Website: home-depot
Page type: address-validator
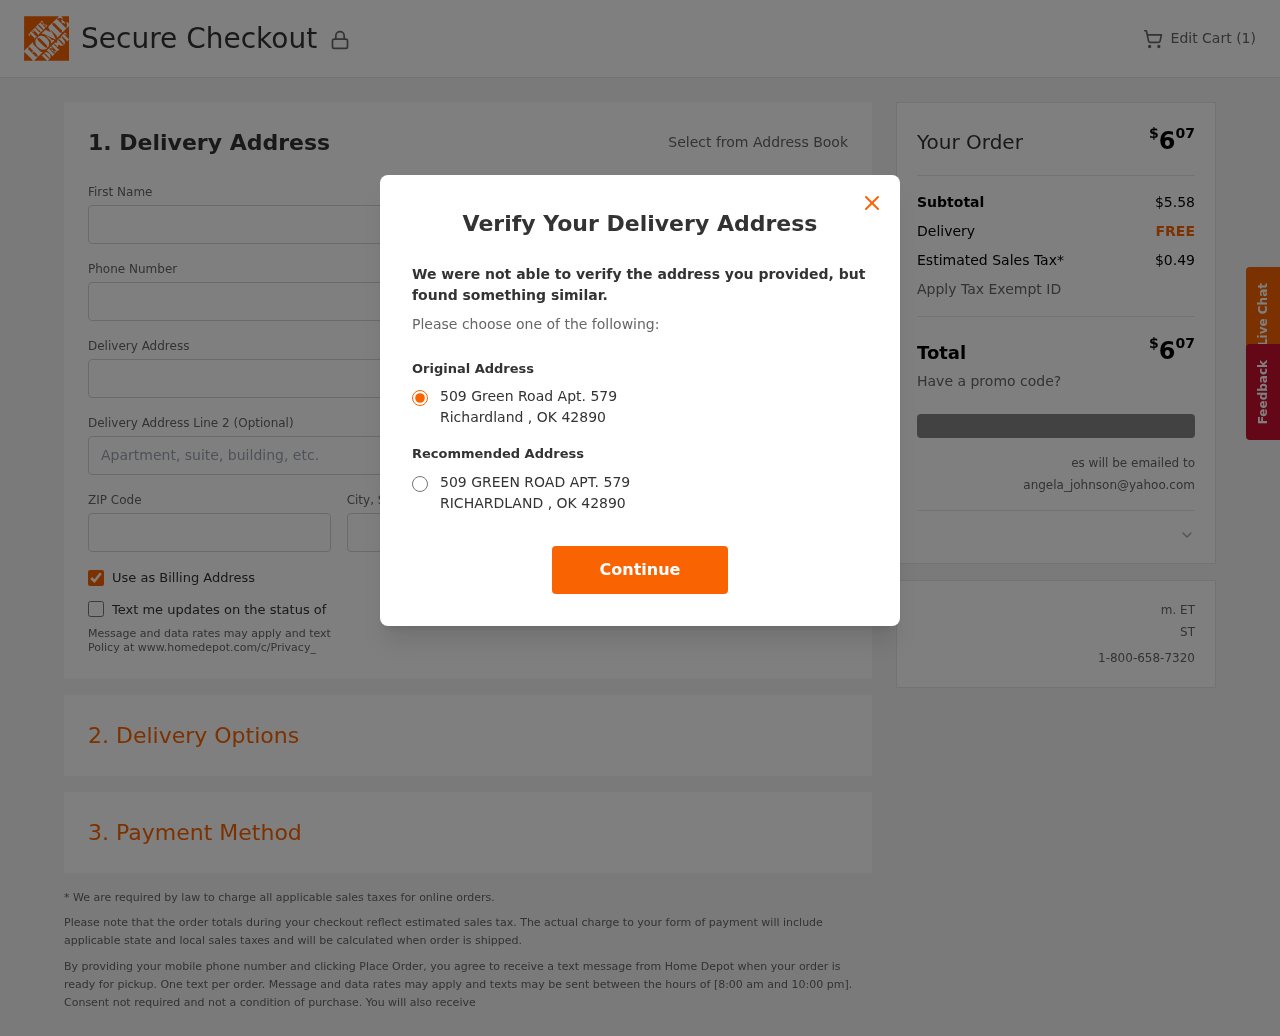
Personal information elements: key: PII_CITY
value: Richardland
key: PII_EMAIL
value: angela_johnson@yahoo.com
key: PII_POSTCODE
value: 42890
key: PII_STATE_ABBR
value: OK
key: PII_STREET
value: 509 Green Road Apt. 579
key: PII_FIRSTNAME
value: Angela
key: PII_LASTNAME
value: Johnson
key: PII_PHONE
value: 2839664165
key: PII_STREET2
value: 986 Palmer Forks
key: PII_CITY_STATE
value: Richardland, OK
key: PII_STREET_ALT
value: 509 GREEN ROAD APT. 579
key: PII_CITY_ALT
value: RICHARDLAND
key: PII_POSTCODE_FULL
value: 42890
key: PII_POSTCODE_NUMERIC
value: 42890
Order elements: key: ORDER_NUM_ITEMS
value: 1
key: ORDER_TOTAL
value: $607
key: ORDER_SUBTOTAL
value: $5.58
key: ORDER_SHIPPING_COST
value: FREE
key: ORDER_TAX
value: $0.49